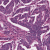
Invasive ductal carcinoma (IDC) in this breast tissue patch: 1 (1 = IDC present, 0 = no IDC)